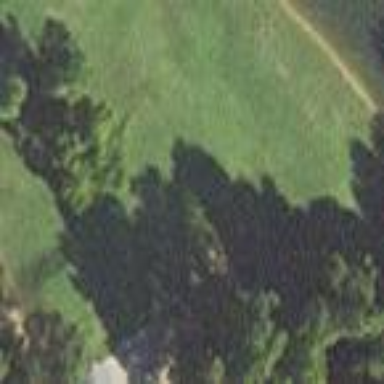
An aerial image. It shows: Rough area on grassy golf course.